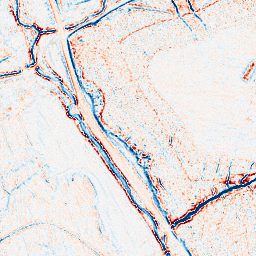
Category: edge_preserving
Decomposition family: anisotropic_diffusion
Decomposition parameters: iterations: 5
kappa: 100
gamma: 0.15
Upsampling method: bilinear
Upsampling parameters: scale: 2
Upsampling scale: 2